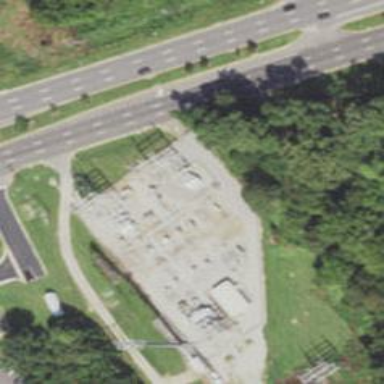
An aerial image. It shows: Distribution level power substation enclosed by fence.